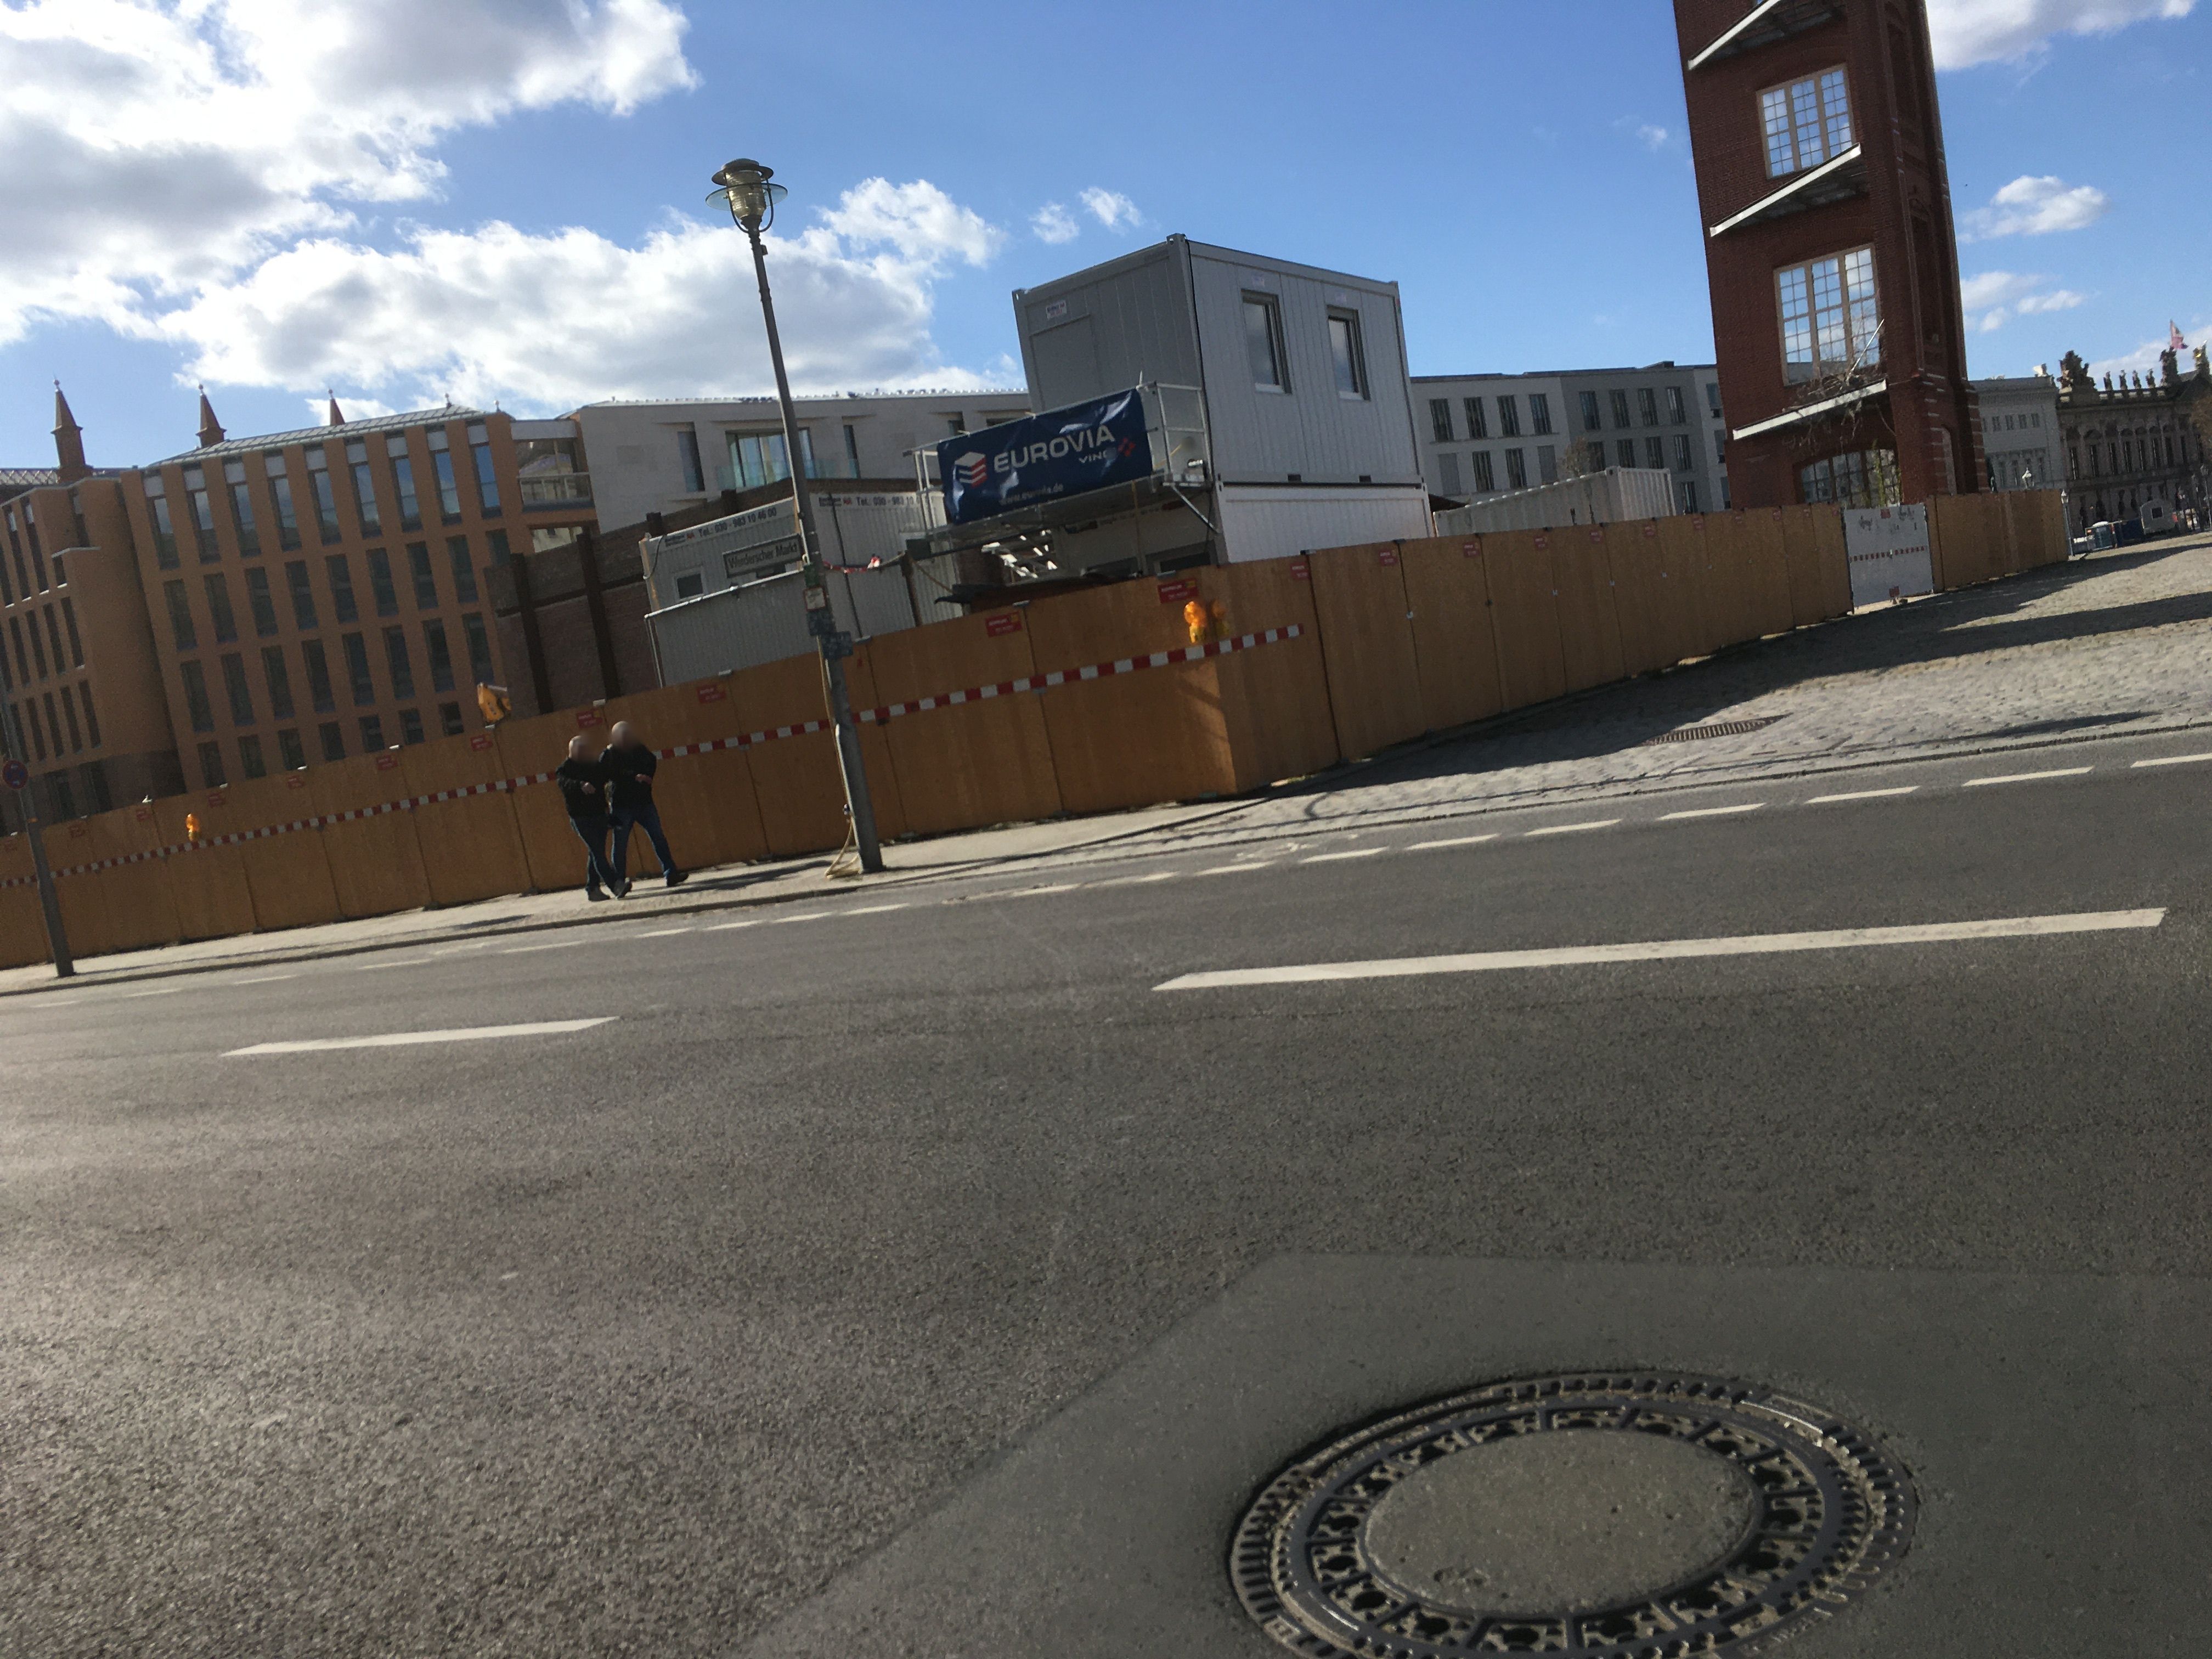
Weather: clear
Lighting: day
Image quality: good
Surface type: walking surface
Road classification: tertiary
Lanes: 2
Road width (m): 4
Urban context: urban centre
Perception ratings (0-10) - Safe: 3.31, Lively: 4.49, Beautiful: 1.78, Boring: 7, Depressing: 3.17, Wealthy: 4.12